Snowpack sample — Buffalo Mountain, Silverthorne, Colorado, USA (2/22/26, 2:02 PM MST)
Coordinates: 39.622, -106.113
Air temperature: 33 °F
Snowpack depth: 63 cm
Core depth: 50 cm
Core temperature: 26.6 °F
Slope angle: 11°, slope face: 116°
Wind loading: low
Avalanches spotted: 0
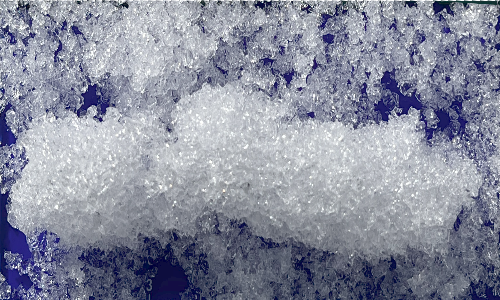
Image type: core
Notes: In a firebreak similar to site 1, minimal wind loading with no spotted avalanches (not many faces in view though)